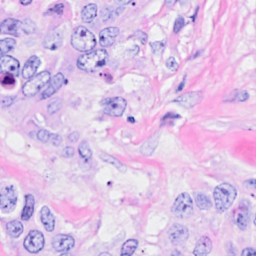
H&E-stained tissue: Breast